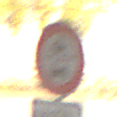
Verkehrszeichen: VerbotKraftfahrzeuge
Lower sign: ZeitangabenMitBeschraenkungAufWochentage4
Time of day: MorningAfternoon
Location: Outdoor (Suburban)
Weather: PartlyCloudy
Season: NotSpecified
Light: Natural